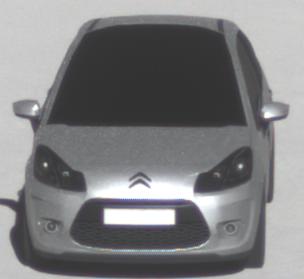
Make: Citroen
Model: C3 1.1
Detailed model: C3 (II)
Model produced from: 2010/01
Model produced until: 2012/03
Doors: 5
Color: white
Road condition: dry road
Daytime: morning or afternoon
Contrast: high contrast